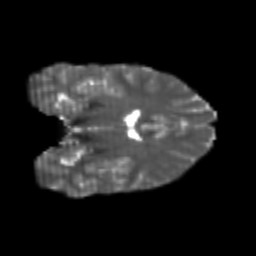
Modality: T2w
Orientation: coronal
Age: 22
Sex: male
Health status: healthy
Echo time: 0.074 s